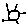
Label: sun